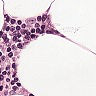
Metastatic tissue present: no